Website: apple
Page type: customer-info-address
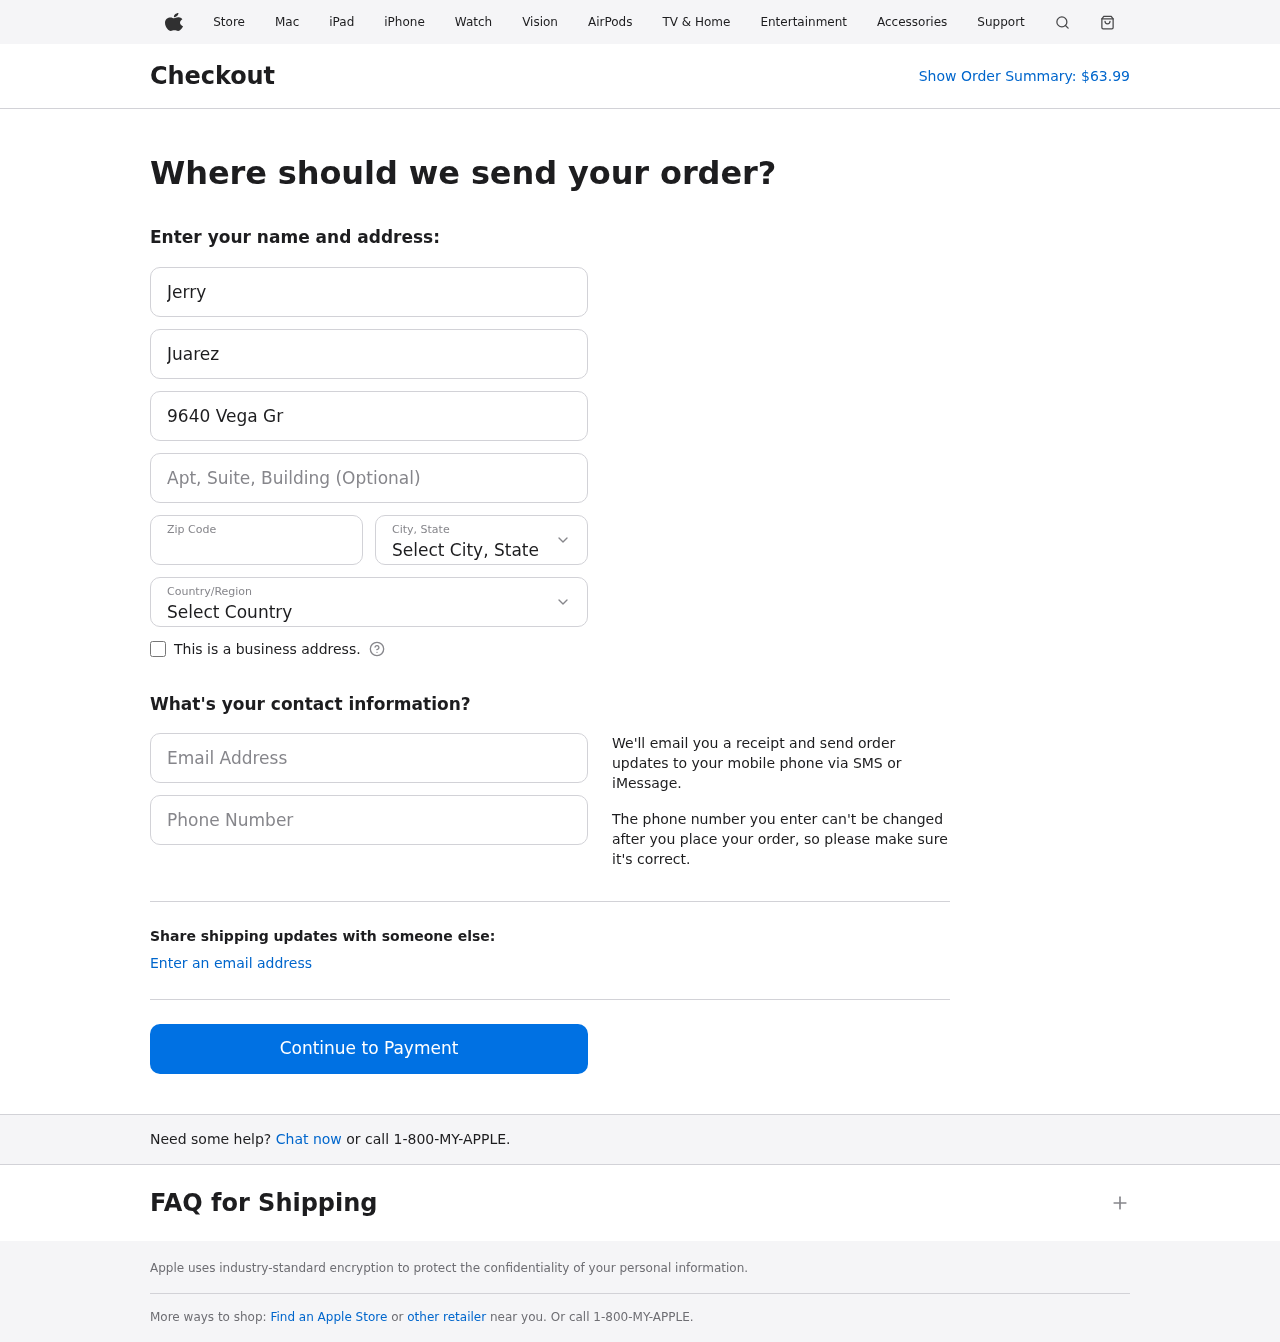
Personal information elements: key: PII_CITY_STATE
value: West Racheltown, CA
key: PII_COUNTRY
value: United States
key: PII_EMAIL
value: jerry.juarez@hotmail.com
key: PII_FIRSTNAME
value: Jerry
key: PII_LASTNAME
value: Juarez
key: PII_PHONE
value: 4986685216
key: PII_POSTCODE
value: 78405
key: PII_STREET
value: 9640 Vega Grove Apt. 143
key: PII_STREET2
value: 2576 Emily Passage Apt. 891
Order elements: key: ORDER_TOTAL
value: $63.99